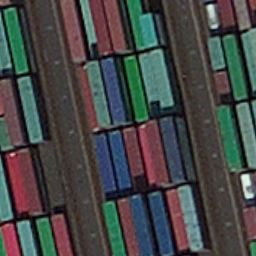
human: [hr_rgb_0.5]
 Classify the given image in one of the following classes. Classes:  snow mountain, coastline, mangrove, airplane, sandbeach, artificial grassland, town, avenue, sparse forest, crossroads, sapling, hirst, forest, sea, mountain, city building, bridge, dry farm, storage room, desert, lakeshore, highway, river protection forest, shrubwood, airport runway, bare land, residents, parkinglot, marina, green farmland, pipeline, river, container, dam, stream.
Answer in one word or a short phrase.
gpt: container